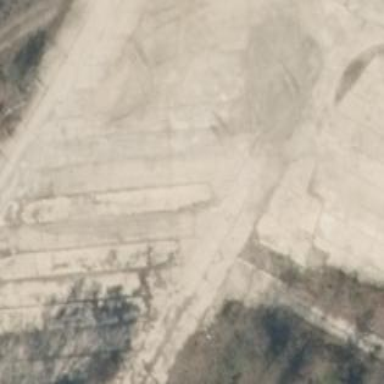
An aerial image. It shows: Concrete plates surface.